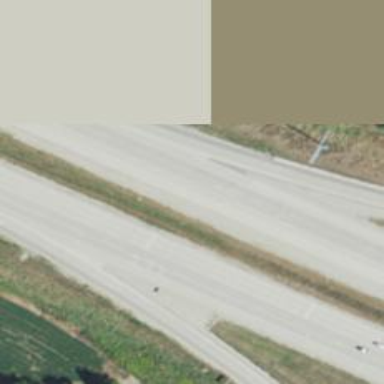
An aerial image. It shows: Asphalt motorway.